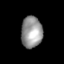
Tissue: lung
Cell type: Epithelial cells
Senescence score: 0.2418
Nuclear area (px): 653
Mean DAPI intensity: 149.726